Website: bh-photo
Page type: customer-info-address
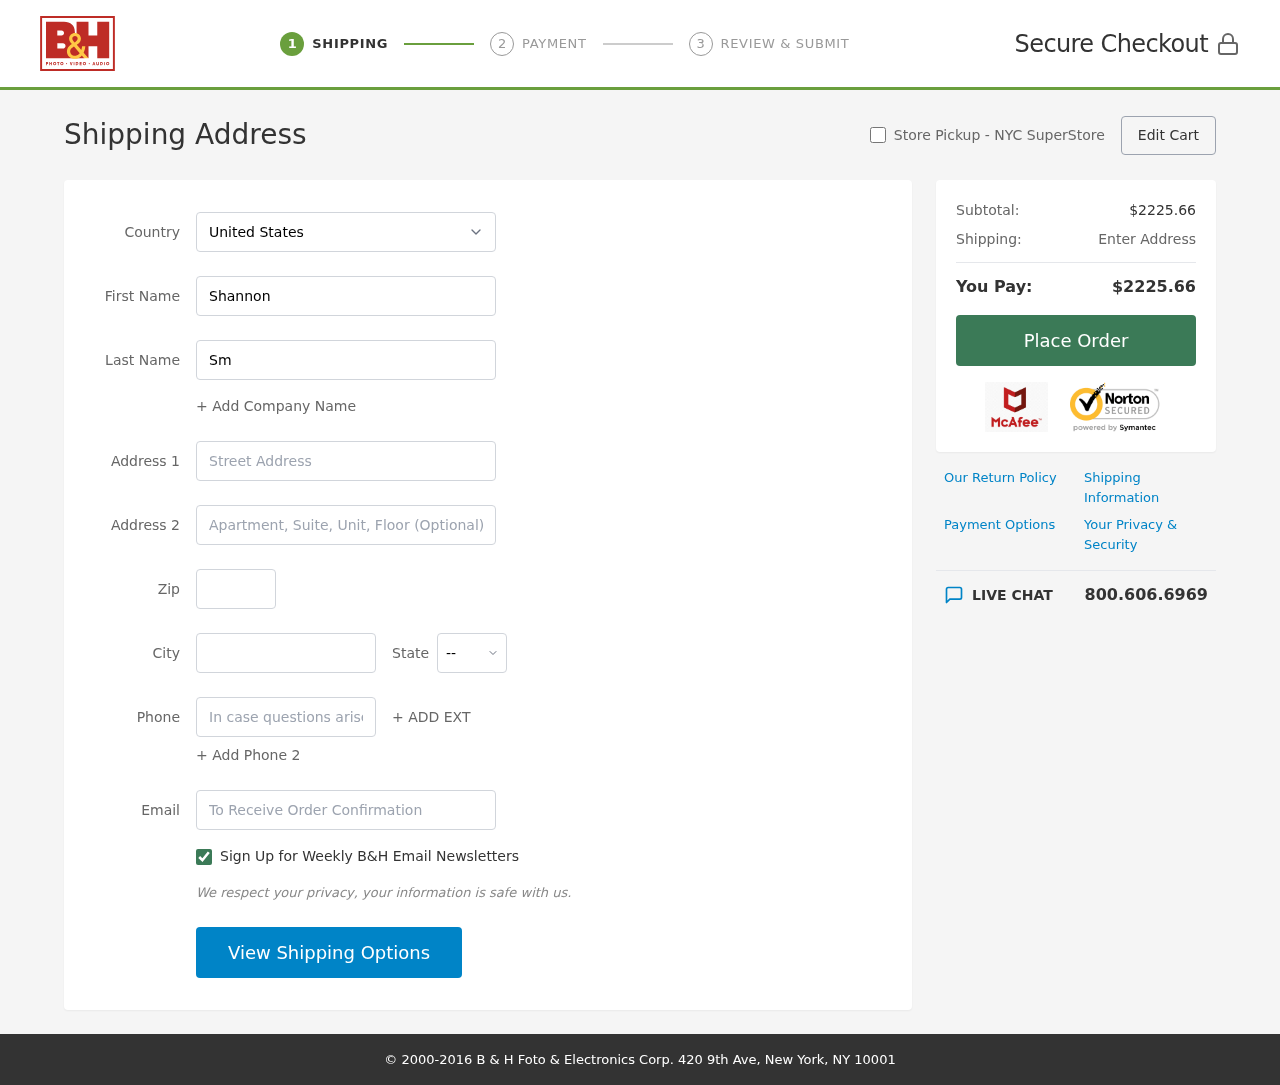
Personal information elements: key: PII_CITY
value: Herreratown
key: PII_COUNTRY
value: United States
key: PII_EMAIL
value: shannon_smith@hotmail.com
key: PII_FIRSTNAME
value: Shannon
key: PII_LASTNAME
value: Smith
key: PII_PHONE
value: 8033919031
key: PII_POSTCODE
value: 57224
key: PII_STATE_ABBR
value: TX
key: PII_STREET
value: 4614 Tammy Views
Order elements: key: ORDER_SUBTOTAL
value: $2225.66
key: ORDER_TOTAL
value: $2225.66